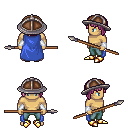
a pixel art fantasy rpg character, male body template, human, tanned skin, blue cape, teal pants, pink pageboy hairstyle, chain helm, white cloth bracers, gold boots, spear, four views (front, back, left, right), 2x2 character sprite sheet, small pixel art, hard edges, no anti-aliasing